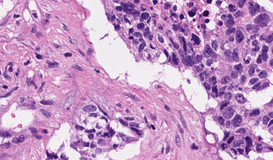
Tumor epithelial tissue: yes
Tumor-associated stroma tissue: yes
Normal tissue: no